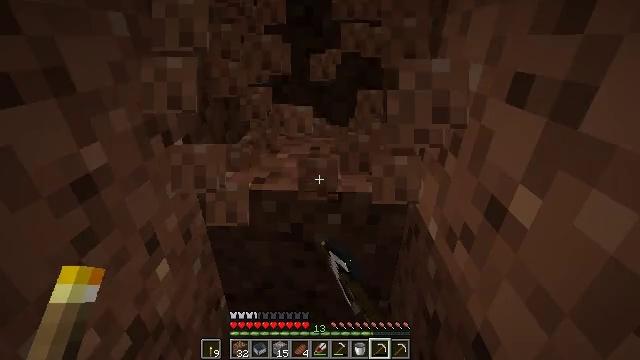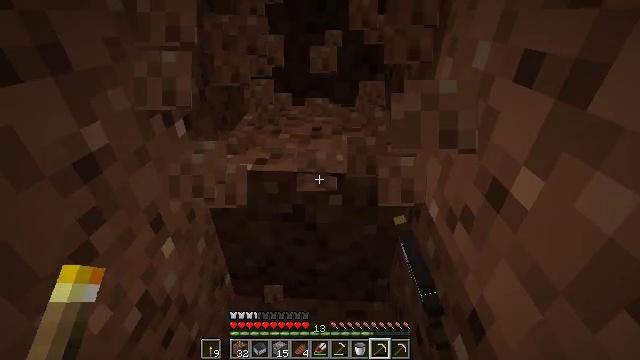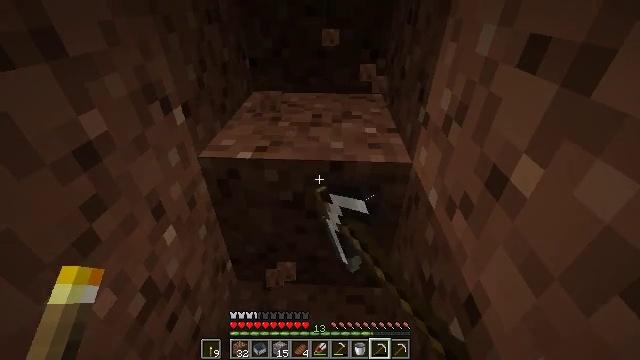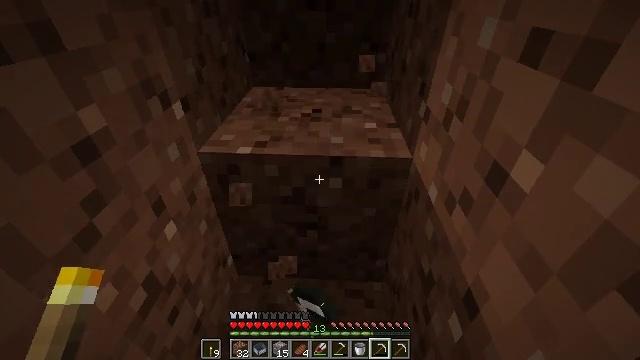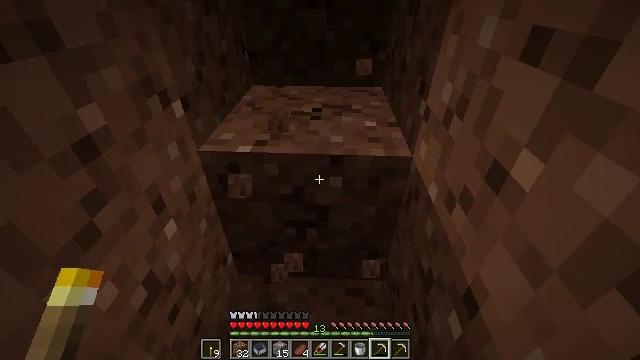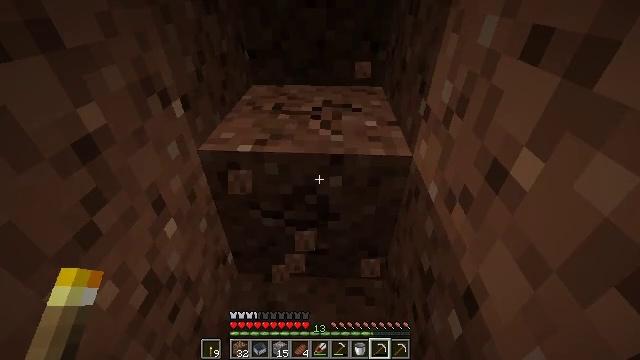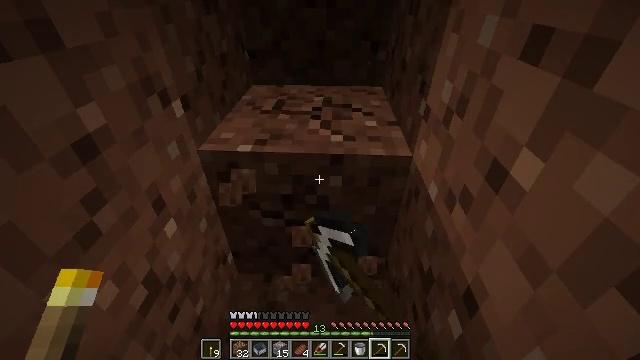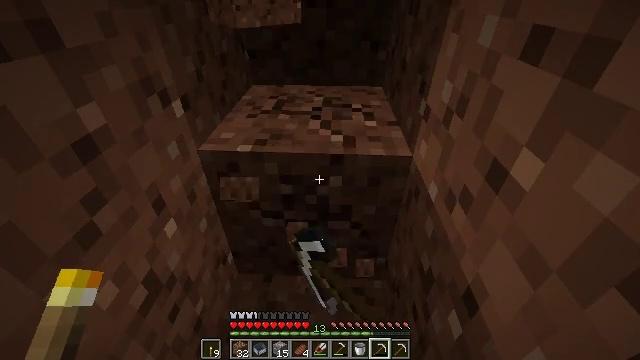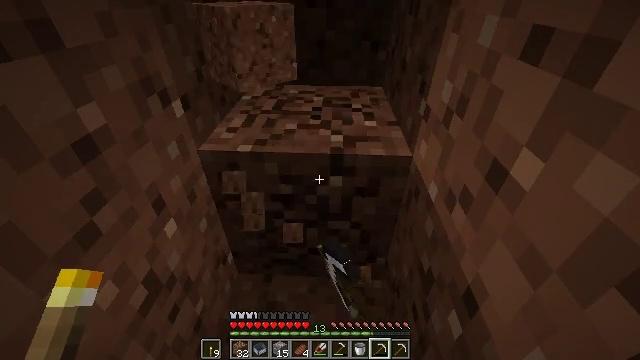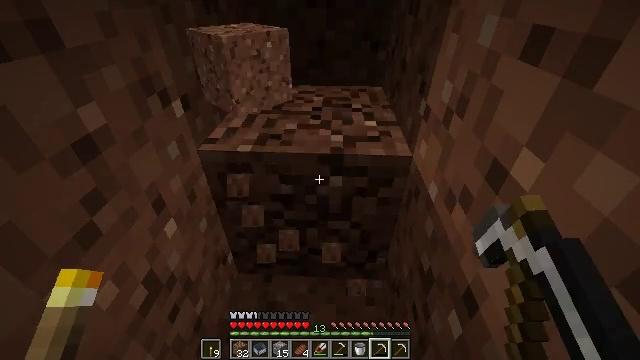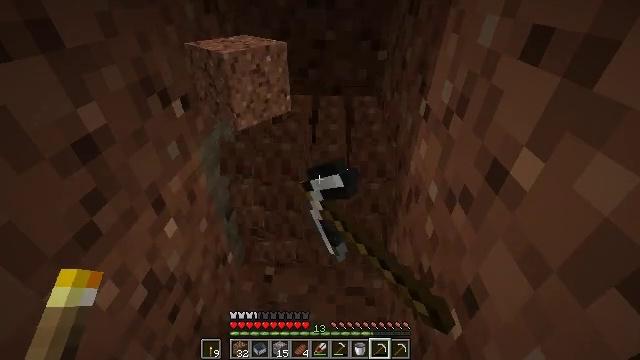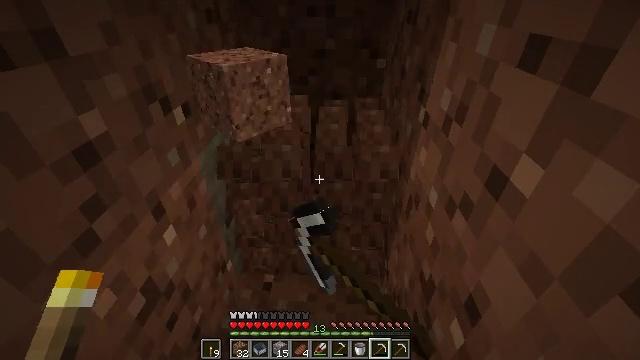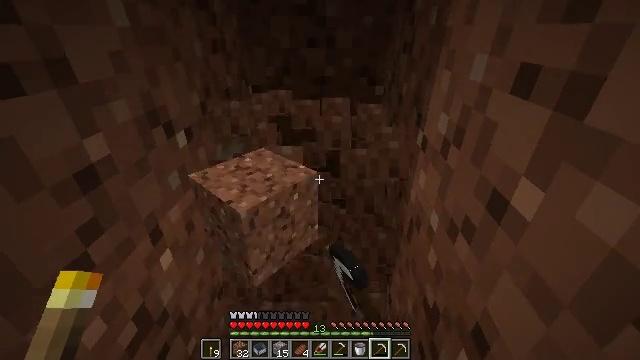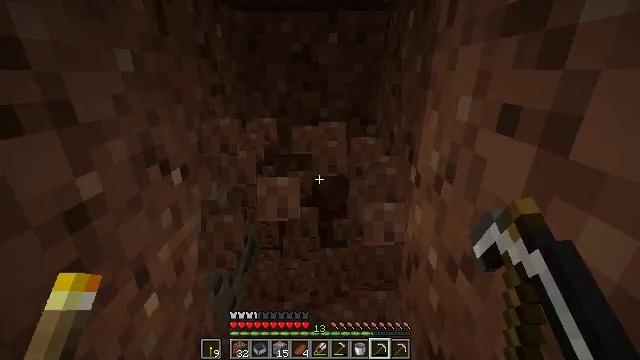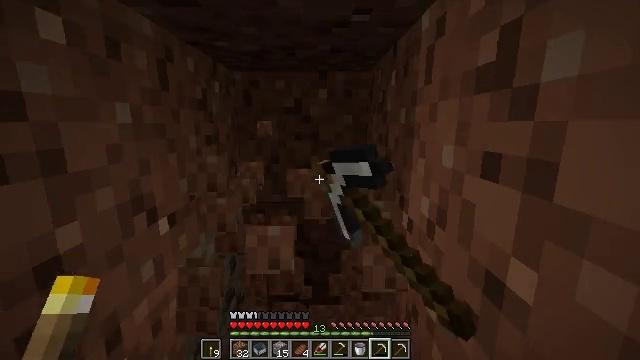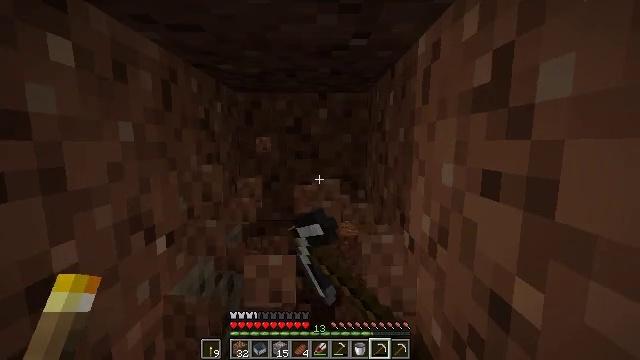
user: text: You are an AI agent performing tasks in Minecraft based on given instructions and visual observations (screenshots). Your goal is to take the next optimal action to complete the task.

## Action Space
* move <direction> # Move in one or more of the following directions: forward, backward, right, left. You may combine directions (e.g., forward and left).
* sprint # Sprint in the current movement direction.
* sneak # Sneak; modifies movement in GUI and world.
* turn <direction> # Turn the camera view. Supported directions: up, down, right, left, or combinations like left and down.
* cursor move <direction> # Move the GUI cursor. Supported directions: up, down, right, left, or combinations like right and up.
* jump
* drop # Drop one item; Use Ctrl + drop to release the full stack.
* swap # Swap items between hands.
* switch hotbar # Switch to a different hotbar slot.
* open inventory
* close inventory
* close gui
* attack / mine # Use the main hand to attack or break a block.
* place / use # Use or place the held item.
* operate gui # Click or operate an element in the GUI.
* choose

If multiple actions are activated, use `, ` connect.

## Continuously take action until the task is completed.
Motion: motion action
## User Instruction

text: Attack the ground to harvest granite.
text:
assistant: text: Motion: turn down, attack / mine
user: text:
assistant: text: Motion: turn down, attack / mine
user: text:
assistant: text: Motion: turn down, attack / mine
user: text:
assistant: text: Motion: attack / mine
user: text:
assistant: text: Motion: attack / mine
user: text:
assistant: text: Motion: attack / mine
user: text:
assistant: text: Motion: attack / mine
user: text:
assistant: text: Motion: attack / mine
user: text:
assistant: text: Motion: attack / mine
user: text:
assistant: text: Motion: attack / mine
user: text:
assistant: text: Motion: turn up, attack / mine
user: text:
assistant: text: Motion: turn up, attack / mine
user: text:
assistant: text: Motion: turn right and up, attack / mine
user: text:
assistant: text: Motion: turn right and up, attack / mine
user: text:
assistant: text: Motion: turn up, attack / mine
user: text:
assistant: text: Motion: attack / mine
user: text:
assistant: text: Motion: attack / mine
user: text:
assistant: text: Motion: attack / mine
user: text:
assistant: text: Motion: attack / mine
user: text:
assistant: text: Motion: attack / mine
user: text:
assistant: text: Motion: move forward, attack / mine
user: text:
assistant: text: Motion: move forward, attack / mine
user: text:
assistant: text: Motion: move forward, attack / mine
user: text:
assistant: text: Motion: move forward, attack / mine
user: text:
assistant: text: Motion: attack / mine
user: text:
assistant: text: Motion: turn down, attack / mine
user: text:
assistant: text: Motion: turn down, attack / mine
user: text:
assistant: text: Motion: turn down, attack / mine
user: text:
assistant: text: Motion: turn down, attack / mine
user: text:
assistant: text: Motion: attack / mine